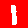
Digit: 1